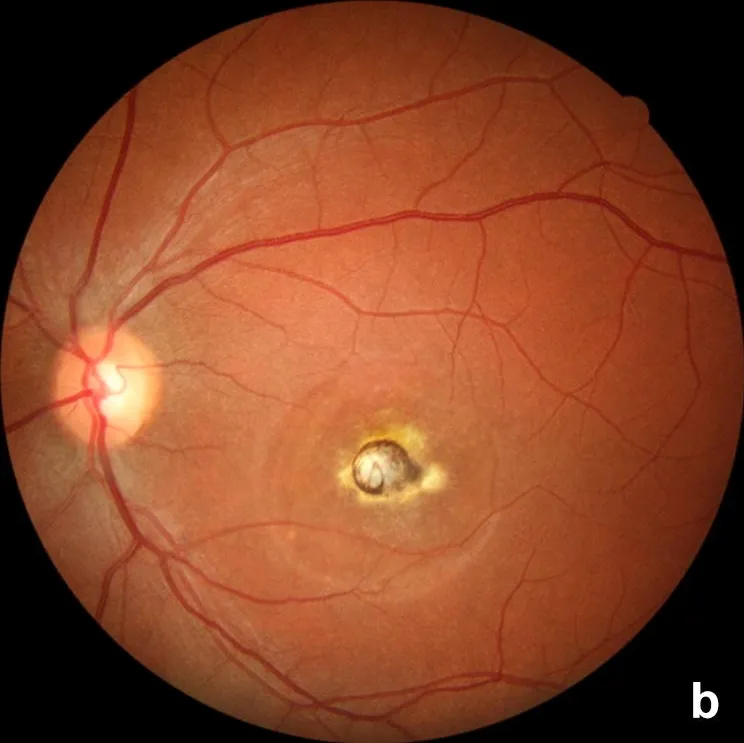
Color fundus photography.
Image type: ophthalmic_imaging (fundus_photograph)